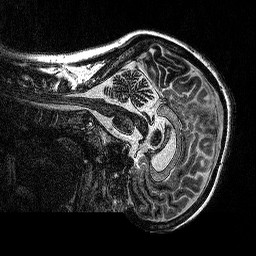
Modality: MP2RAGE
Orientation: sagittal
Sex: female
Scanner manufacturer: siemens
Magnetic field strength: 3 T
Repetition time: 5 s
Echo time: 0.00292 s